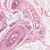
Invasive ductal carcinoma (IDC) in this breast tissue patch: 0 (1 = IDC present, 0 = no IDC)